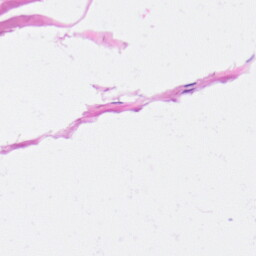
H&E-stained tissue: Heart